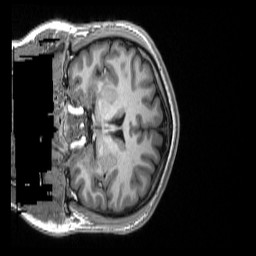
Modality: T1w
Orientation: coronal
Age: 17
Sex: female
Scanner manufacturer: siemens
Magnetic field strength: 3 T
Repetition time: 2.53 s
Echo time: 0.00169 s